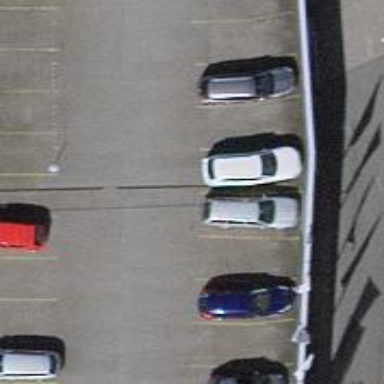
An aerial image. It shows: Parking area with surface.